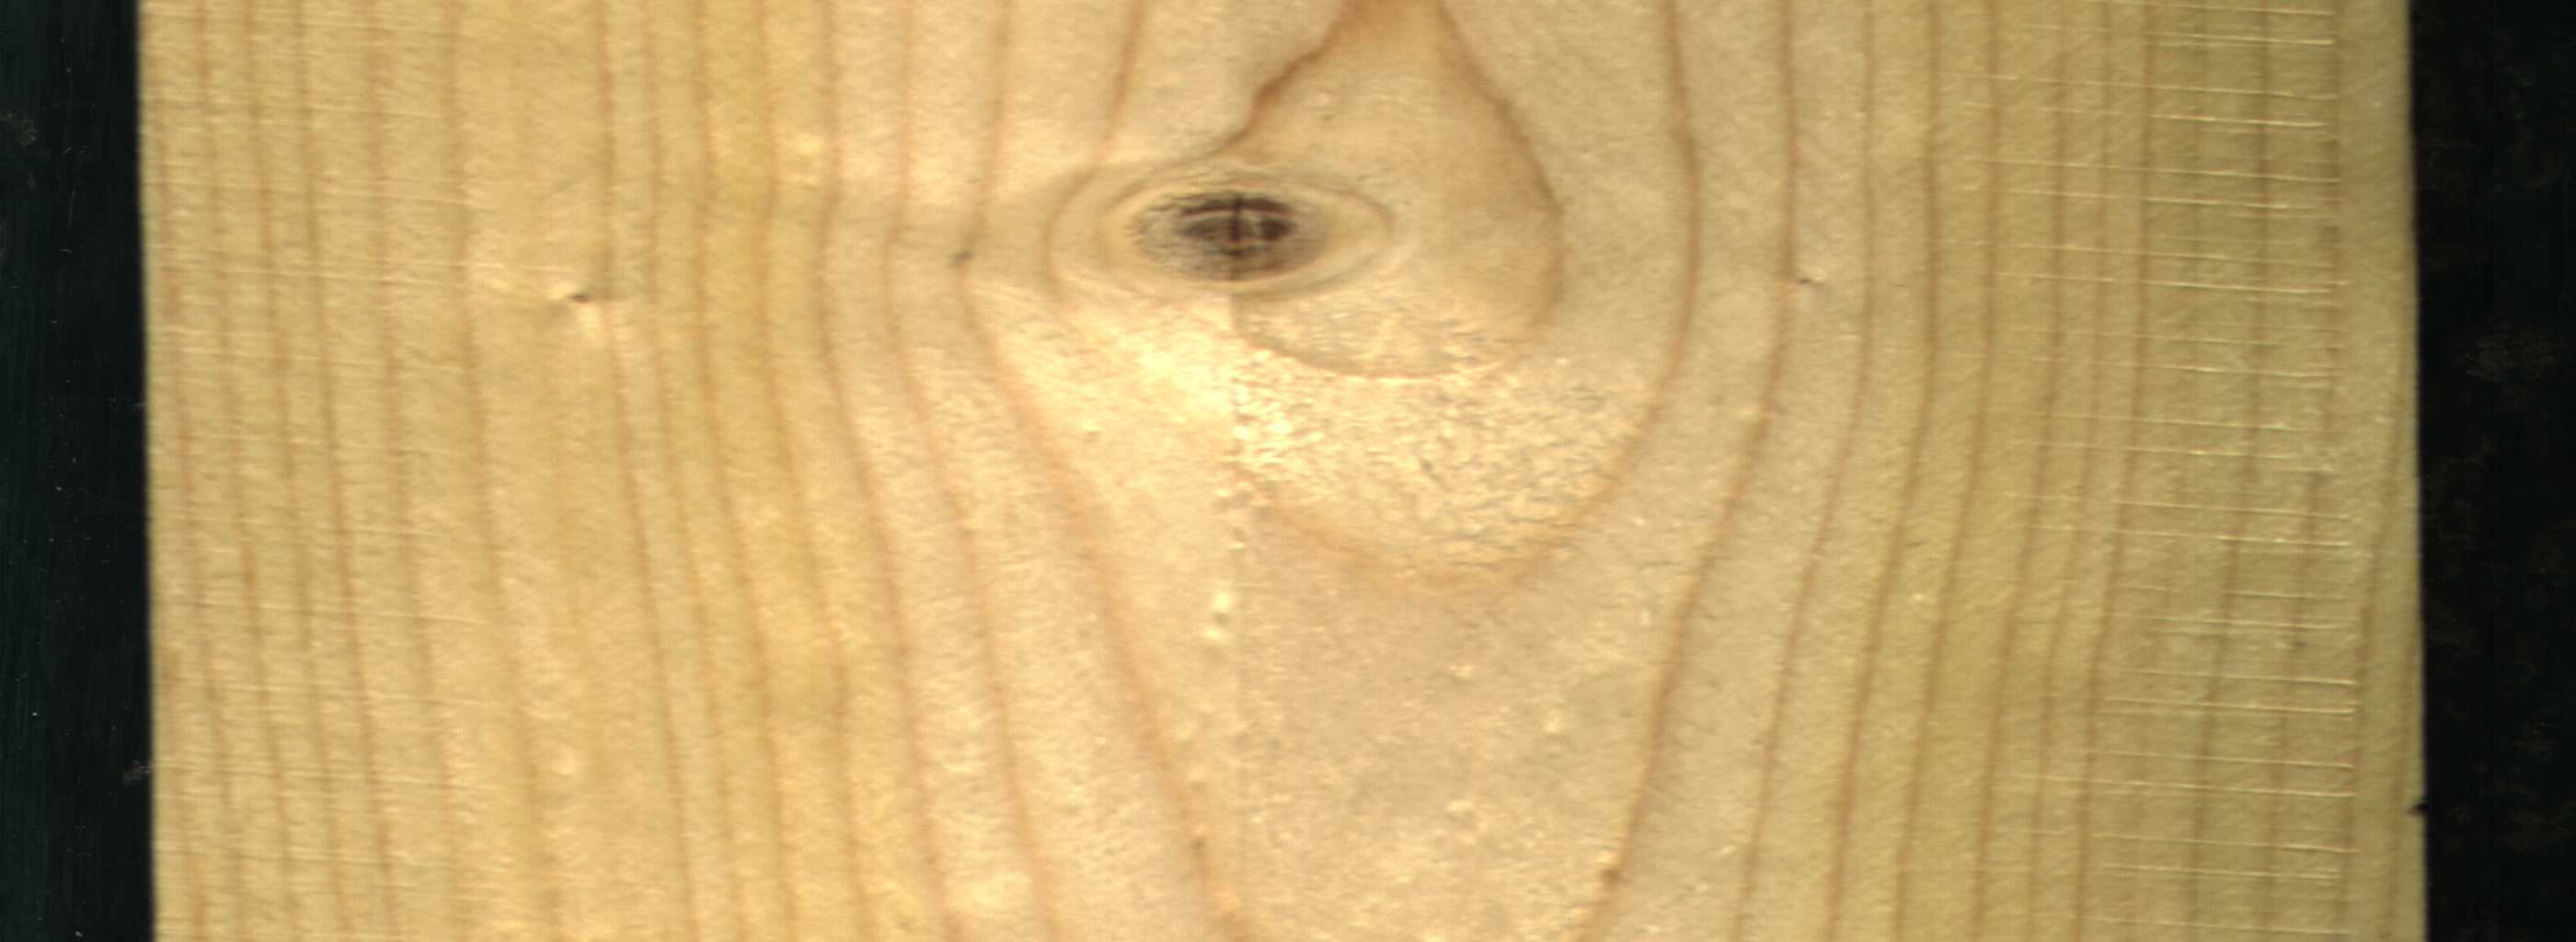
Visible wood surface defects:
Live_Knot